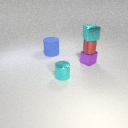
small purple metal cube below small cyan metal cube